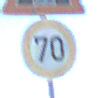
Verkehrszeichen: Geschwindigkeit70
Zusatzzeichen oben: BeweglicheBruecke
Umgebung: Outdoor, Nature
Tageszeit: MorningAfternoon
Wetter: Clear
Licht: Natural
Jahreszeit: Autumn
Kontrast: HighContrast